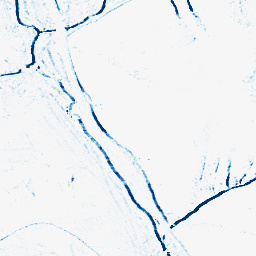
Category: morphological
Decomposition family: morphological_rect
Decomposition parameters: operation: closing
width: 5
height: 3
Upsampling method: sinc_hamming
Upsampling parameters: scale: 2
kernel_size: 4
Upsampling scale: 2